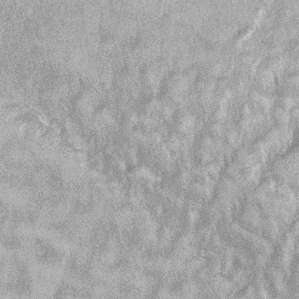
Label: frost